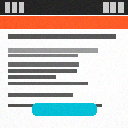
Screen state: on